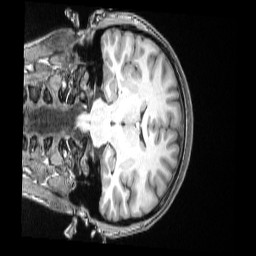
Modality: T1w
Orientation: coronal
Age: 22
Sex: female
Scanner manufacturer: siemens
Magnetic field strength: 3 T
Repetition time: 2 s
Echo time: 0.00339 s